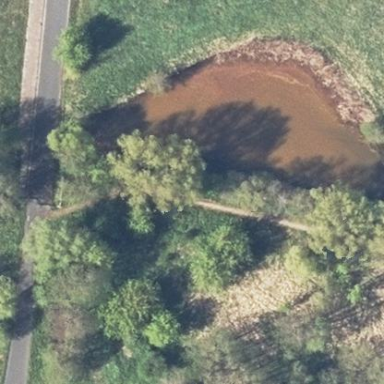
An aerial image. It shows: Peaceful pond surrounded by nature.